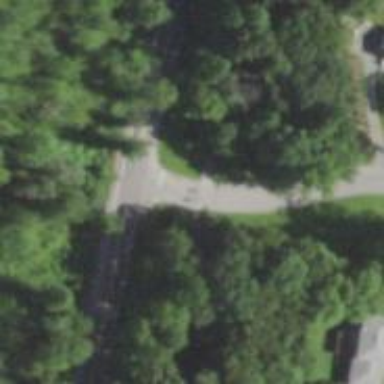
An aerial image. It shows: Road with "give way" sign.